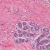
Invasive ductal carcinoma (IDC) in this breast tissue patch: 0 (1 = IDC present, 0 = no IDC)